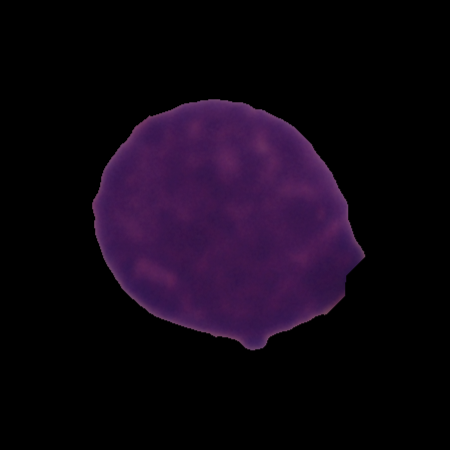
Label: healthy